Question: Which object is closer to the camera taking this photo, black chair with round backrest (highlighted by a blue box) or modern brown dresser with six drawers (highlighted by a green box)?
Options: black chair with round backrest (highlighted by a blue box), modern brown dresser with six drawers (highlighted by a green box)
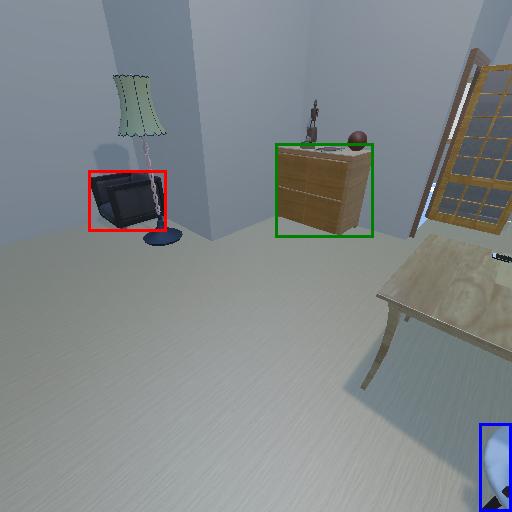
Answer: black chair with round backrest (highlighted by a blue box)